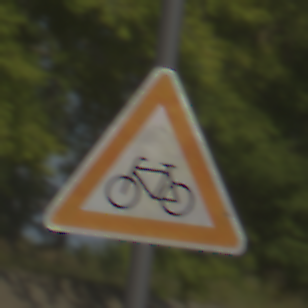
Verkehrszeichen: RadverkehrRechts
Umgebung: Outdoor, Nature
Tageszeit: MorningAfternoon
Wetter: PartlyCloudy
Licht: Natural
Jahreszeit: NotSpecified
Kontrast: HighContrast